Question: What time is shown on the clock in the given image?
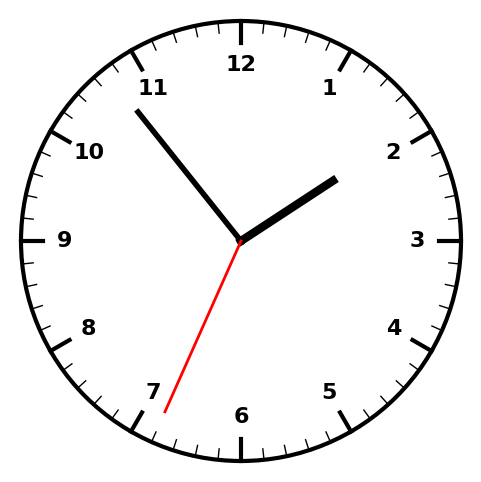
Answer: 01:53:34